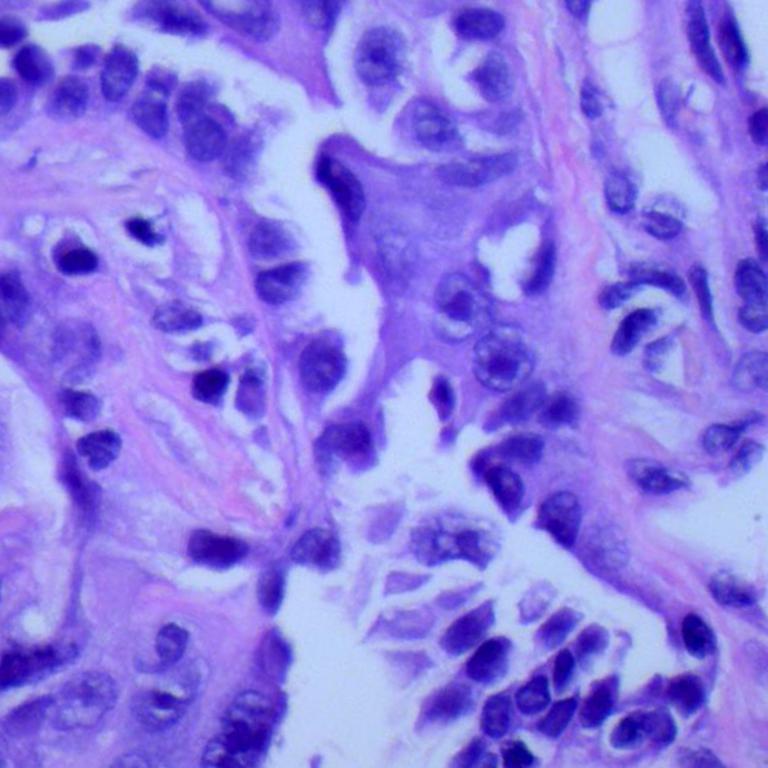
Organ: lung
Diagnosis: adenocarcinomas